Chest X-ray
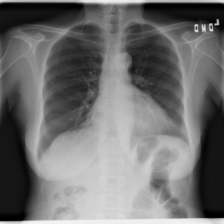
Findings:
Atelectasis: negative
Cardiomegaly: negative
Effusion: negative
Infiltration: negative
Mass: negative
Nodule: negative
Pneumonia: negative
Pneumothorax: negative
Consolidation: negative
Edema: negative
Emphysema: negative
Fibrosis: negative
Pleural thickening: negative
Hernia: negative